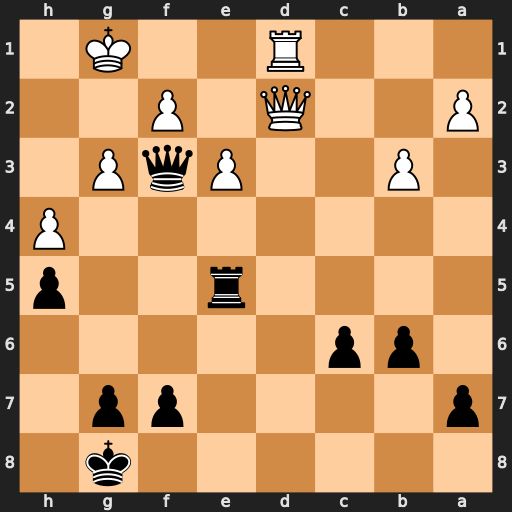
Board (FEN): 6k1/p4pp1/1pp5/4r2p/7P/1P2PqP1/P2Q1P2/3R2K1
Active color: b
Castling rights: -
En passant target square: -
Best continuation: Rd5 Qxd5 cxd5